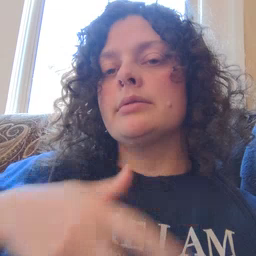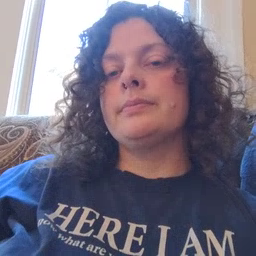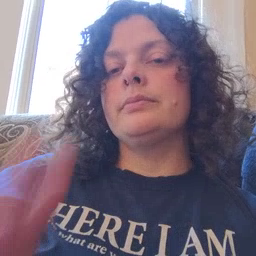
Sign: no